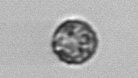
Label: coccolithophorid